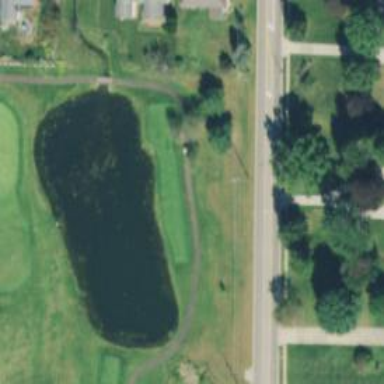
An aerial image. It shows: Water hazard on golf course.